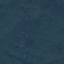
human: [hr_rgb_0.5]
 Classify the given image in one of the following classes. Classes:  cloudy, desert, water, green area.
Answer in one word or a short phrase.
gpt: green area